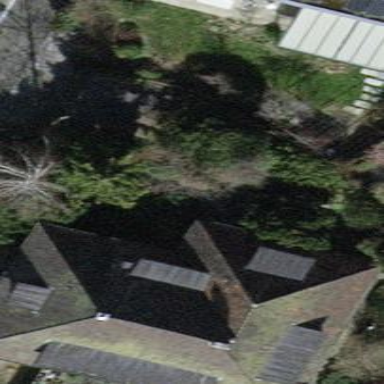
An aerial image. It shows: Building with tile roof.